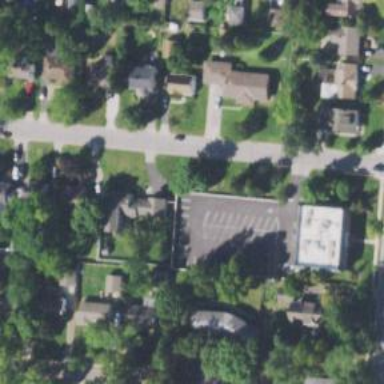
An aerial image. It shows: Residential driveway.